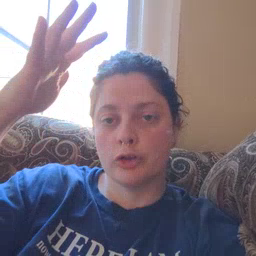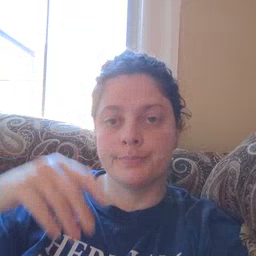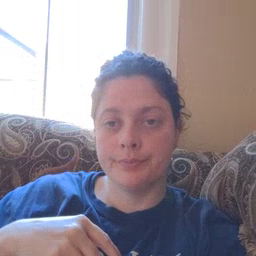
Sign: helicopter